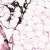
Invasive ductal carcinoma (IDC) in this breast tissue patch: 0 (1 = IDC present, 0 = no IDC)